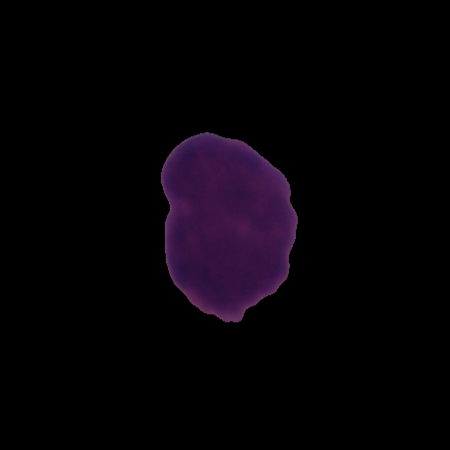
Label: healthy